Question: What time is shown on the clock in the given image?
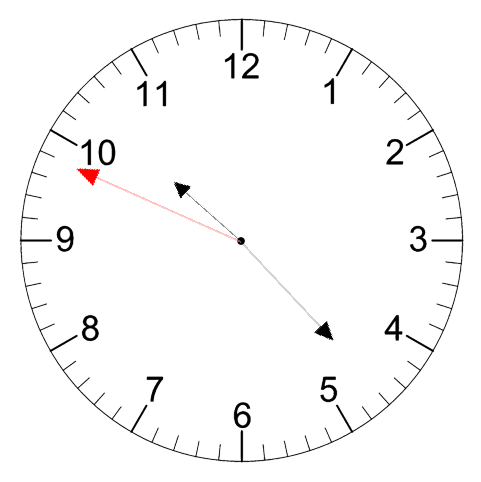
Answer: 10:22:49